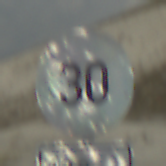
Verkehrszeichen: Geschwindigkeit30
Zusatzzeichen unten: Entfernungsangaben1
Umgebung: Outdoor, Beach
Tageszeit: MorningAfternoon
Wetter: PartlyCloudy
Licht: Natural
Jahreszeit: NotSpecified
Kontrast: HighContrast